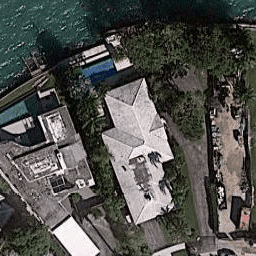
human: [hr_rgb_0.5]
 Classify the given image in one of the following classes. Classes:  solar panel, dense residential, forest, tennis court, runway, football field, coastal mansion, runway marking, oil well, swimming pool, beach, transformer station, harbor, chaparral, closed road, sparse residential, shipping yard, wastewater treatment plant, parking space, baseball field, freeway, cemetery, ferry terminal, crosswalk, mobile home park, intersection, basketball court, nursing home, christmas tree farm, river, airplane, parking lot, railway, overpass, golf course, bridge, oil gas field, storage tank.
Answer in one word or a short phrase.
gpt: coastal mansion